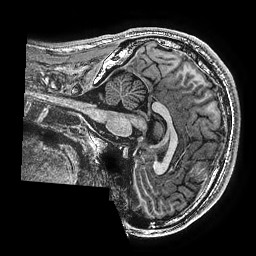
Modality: T1w
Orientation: sagittal
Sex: male
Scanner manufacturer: ge
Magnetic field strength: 3 T
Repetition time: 0.00766 s
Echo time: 0.003476 s